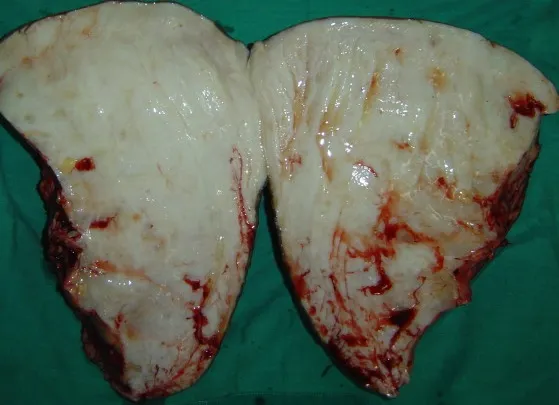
The specimen bisected, showing grayish-white tissue loaded with lymph (Case report 1).
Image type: medical_photograph (other_medical_photograph)